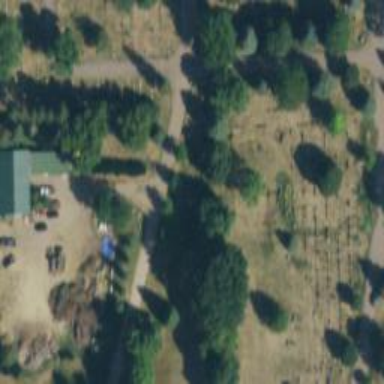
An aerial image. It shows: Sector within cemetery.